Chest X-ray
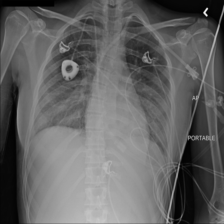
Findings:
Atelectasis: positive
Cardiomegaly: negative
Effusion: negative
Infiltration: negative
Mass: negative
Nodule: negative
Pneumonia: negative
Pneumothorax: negative
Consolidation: negative
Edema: negative
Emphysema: negative
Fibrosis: negative
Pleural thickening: negative
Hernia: negative